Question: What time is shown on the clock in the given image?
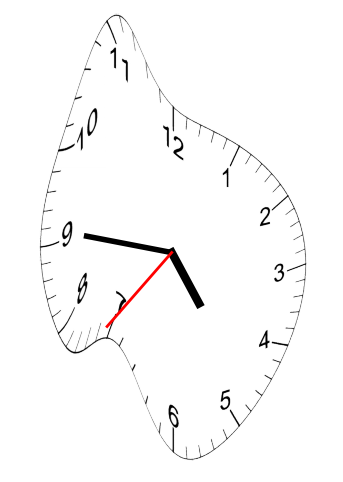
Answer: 04:45:36